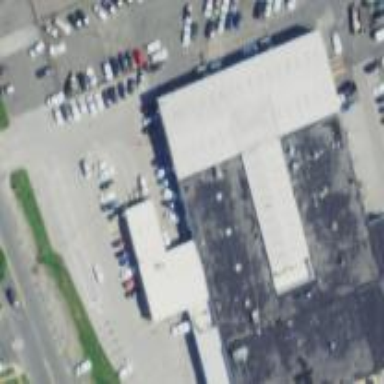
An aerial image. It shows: Car shop building.